Question: I can't get Core Plot (1.1) to plot automatic labels for my -axis when using autoscaling ('[plotSpace scaleToFitPlots:[graph allPlots]').
I changed the values for the offsets and paddings, but this did not change the result.
However, when turning autoscale off (not using '[plotSpace scaleToFitPlots:[graph allPlots]]'and setting the scale automatically, the automatic labeling of the -axis works.
: Is there a bug in Core Plot or what did I do wrong?
I would appreciate any help!
Thank you!
This is how I have set up my chart:
'''
CPTBarPlot *barPlot = [CPTBarPlot
tubularBarPlotWithColor:[CPTColor blueColor] horizontalBars:NO];
barPlot.baseValue = CPTDecimalFromInt(0);
barPlot.barOffset = CPTDecimalFromFloat(0.0f); // CPTDecimalFromFloat(0.5f);
barPlot.barWidth = CPTDecimalFromFloat(0.4f);
barPlot.barCornerRadius = 4;
barPlot.labelOffset = 5;
barPlot.dataSource = self;
barPlot.delegate = self;
graph = [[CPTXYGraph alloc]initWithFrame:self.view.bounds];
self.hostView.hostedGraph = graph;
graph.paddingLeft = 40.0f;
graph.paddingTop = 30.0f;
graph.paddingRight = 30.0f;
graph.paddingBottom = 50.0f;
[graph addPlot:barPlot];
graph.plotAreaFrame.masksToBorder = NO;
graph.plotAreaFrame.cornerRadius = 0.0f;
graph.plotAreaFrame.borderLineStyle = borderLineStyle;
double xAxisStart = 0;
CPTXYAxisSet *xyAxisSet = (CPTXYAxisSet *)graph.axisSet;
CPTXYAxis *xAxis = xyAxisSet.xAxis;
CPTMutableLineStyle *lineStyle = [xAxis.axisLineStyle mutableCopy];
lineStyle.lineCap = kCGLineCapButt;
xAxis.axisLineStyle = lineStyle;
xAxis.majorTickLength = 10;
xAxis.orthogonalCoordinateDecimal = CPTDecimalFromDouble(yAxisStart);
xAxis.paddingBottom = 5;
xyAxisSet.delegate = self;
xAxis.delegate = self;
xAxis.labelOffset = 0;
xAxis.labelingPolicy = CPTAxisLabelingPolicyAutomatic;
[plotSpace scaleToFitPlots:[graph allPlots]];
CPTMutablePlotRange *yRange = plotSpace.yRange.mutableCopy;
[yRange expandRangeByFactor:CPTDecimalFromDouble(1.3)];
plotSpace.yRange = yRange;
NSInteger xLength = CPTDecimalIntegerValue(plotSpace.xRange.length) + 1;
plotSpace.xRange = [CPTPlotRange
plotRangeWithLocation:CPTDecimalFromDouble(xAxisStart)
length:CPTDecimalFromDouble(xLength)] ;
'''
## Edit
Eric's answer has helped. The x-labels are now plotted, but at the wrong y-position (offset). How can I have them plotted right below the x-axis (please refer to the screenshots below):.
Thank you!
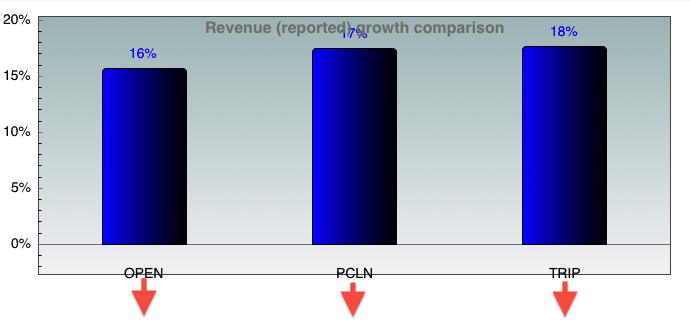
Answer: Set the 'orthogonalCoordinateDecimal' for the axes after scaling the plot space. Just a guess, but the the 'yAxisStart' value used to position the x-axis might be outside the scaled range.